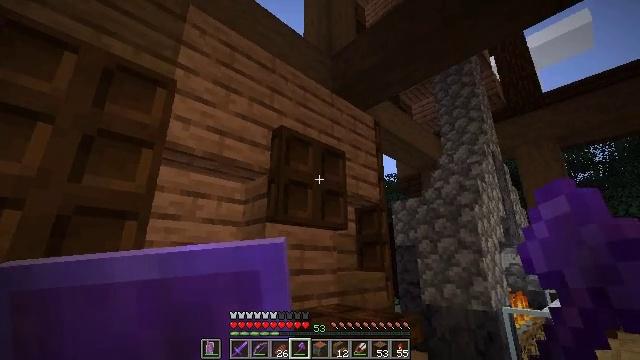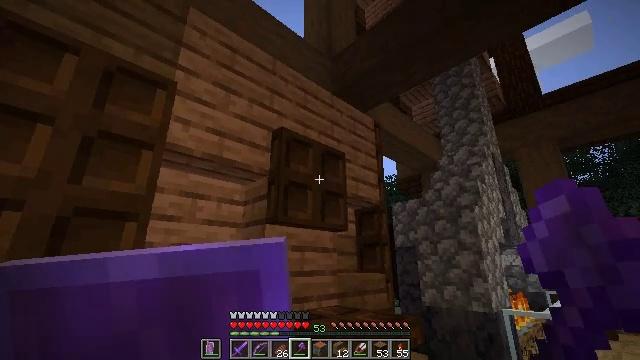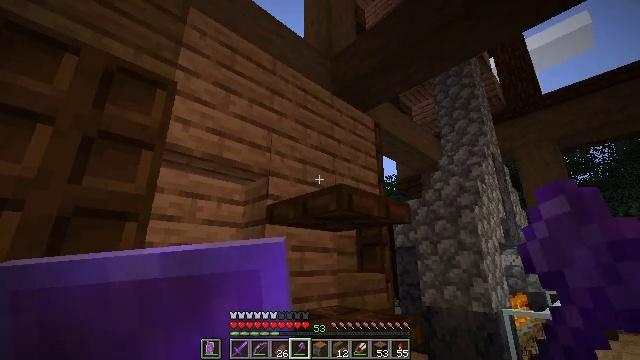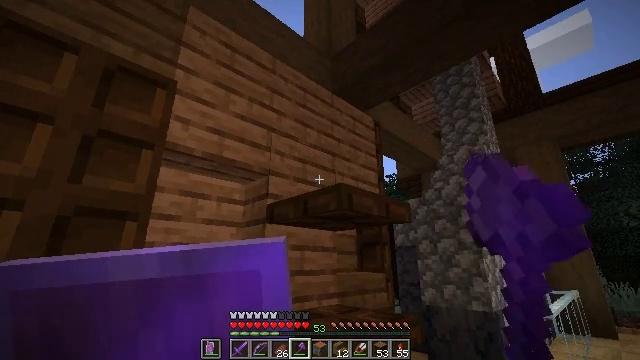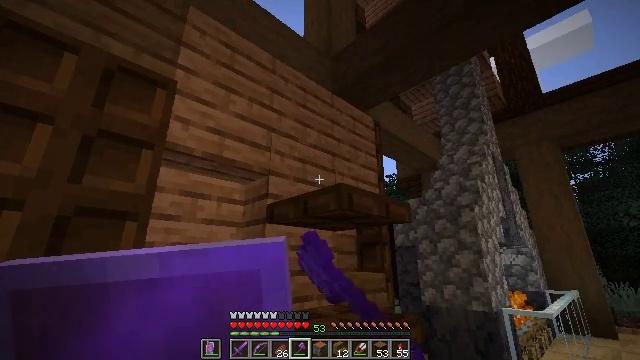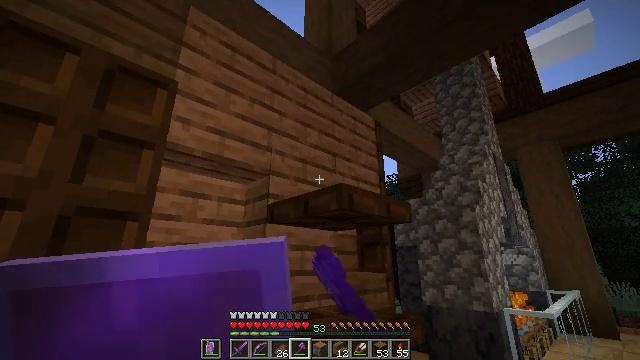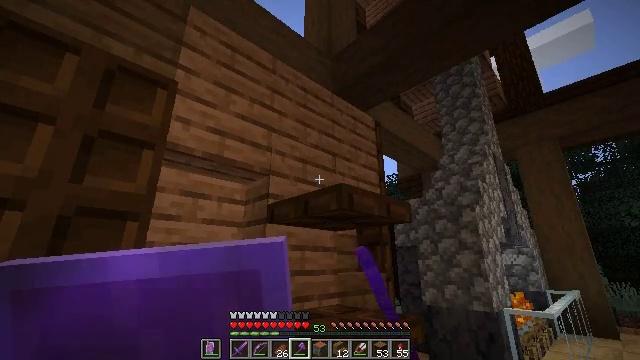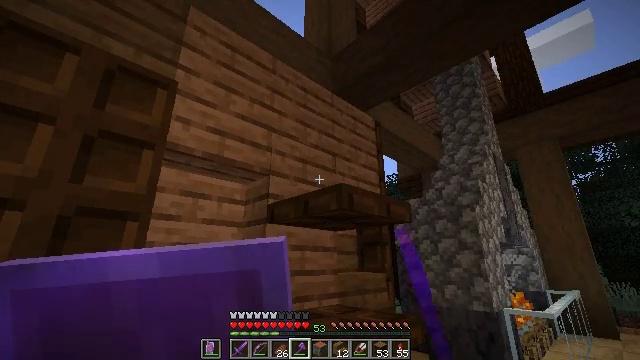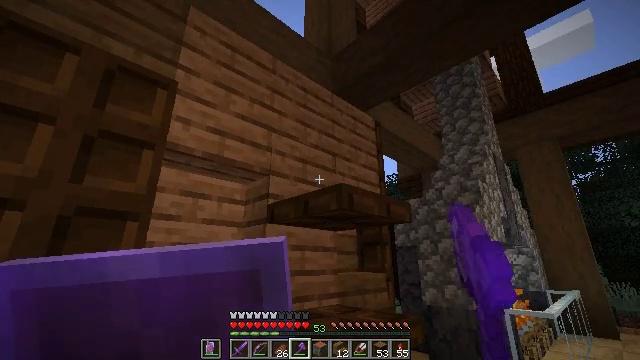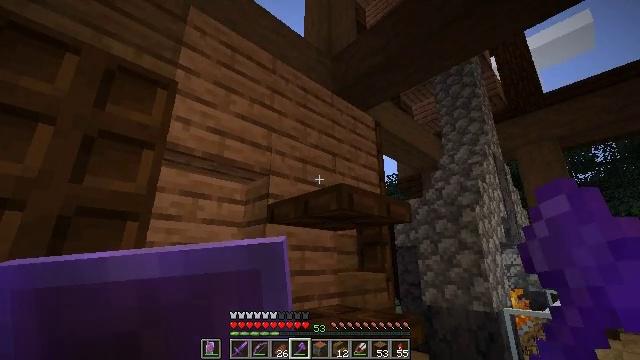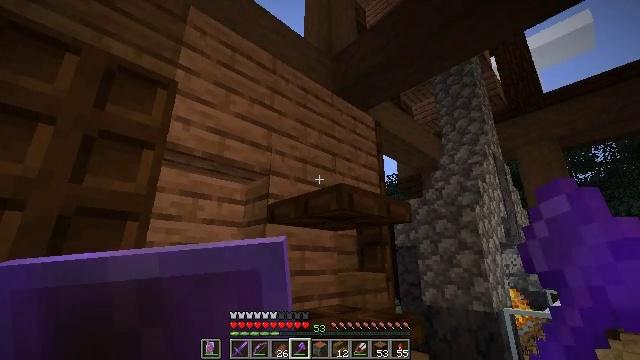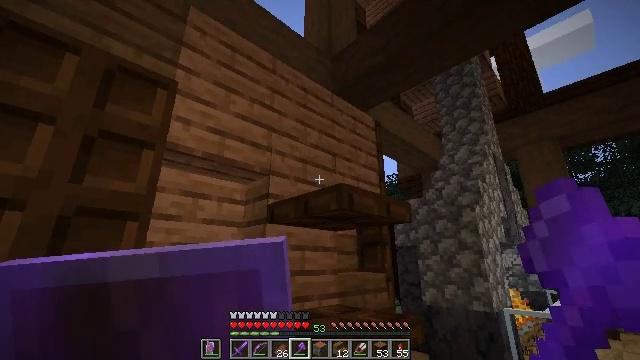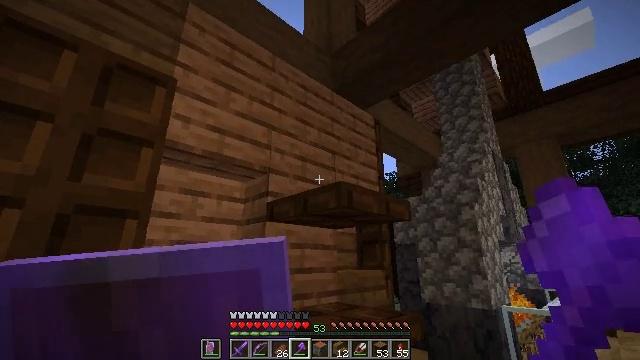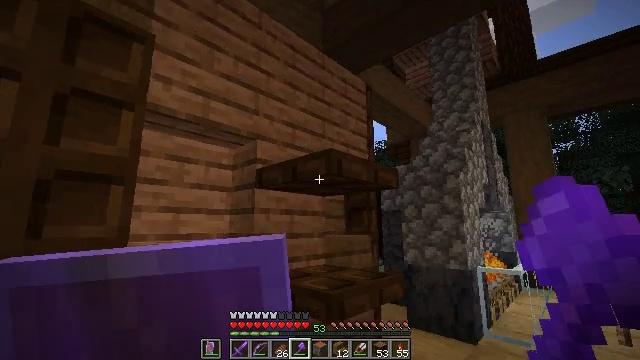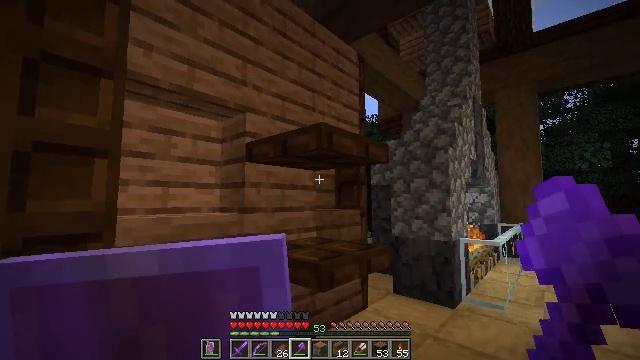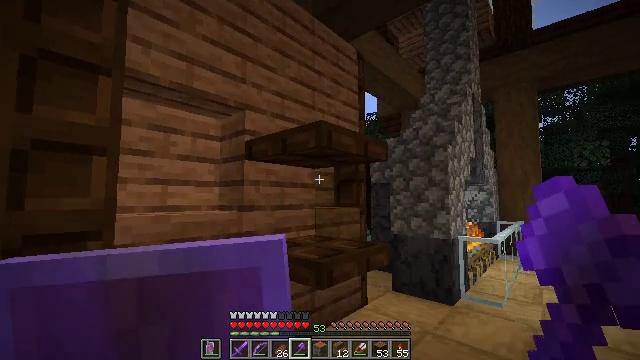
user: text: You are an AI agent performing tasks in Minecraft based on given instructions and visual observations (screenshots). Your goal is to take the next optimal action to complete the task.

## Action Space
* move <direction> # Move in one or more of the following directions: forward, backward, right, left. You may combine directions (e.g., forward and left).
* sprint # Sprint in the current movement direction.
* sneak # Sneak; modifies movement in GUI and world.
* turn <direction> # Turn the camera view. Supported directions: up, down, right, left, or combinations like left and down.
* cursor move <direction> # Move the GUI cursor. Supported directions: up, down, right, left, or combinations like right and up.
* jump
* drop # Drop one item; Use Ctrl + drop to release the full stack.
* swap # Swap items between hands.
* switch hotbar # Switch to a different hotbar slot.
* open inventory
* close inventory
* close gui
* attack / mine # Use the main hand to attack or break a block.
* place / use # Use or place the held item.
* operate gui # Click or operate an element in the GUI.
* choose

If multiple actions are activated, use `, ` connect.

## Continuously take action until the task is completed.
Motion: motion action
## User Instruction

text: Harvest the stripped acacia log.
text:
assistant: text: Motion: no_op
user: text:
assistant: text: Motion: use / place
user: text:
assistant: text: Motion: use / place
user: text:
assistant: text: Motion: use / place
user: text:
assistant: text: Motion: no_op
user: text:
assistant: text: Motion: no_op
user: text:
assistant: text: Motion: no_op
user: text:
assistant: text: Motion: no_op
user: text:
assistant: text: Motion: no_op
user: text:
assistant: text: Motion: no_op
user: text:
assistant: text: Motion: no_op
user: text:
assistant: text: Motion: no_op
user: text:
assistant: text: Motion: turn right and down
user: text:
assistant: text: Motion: turn right and down
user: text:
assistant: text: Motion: no_op
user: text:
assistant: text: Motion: no_op
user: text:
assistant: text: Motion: no_op
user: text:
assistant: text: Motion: no_op
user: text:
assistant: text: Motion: no_op
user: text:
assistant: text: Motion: no_op
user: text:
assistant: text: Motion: turn up
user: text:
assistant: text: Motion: turn up
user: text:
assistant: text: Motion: no_op
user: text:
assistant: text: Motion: no_op
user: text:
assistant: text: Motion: no_op
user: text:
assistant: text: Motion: use / place
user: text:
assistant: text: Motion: use / place
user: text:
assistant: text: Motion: use / place
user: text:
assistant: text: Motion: turn left
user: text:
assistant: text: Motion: turn left and down